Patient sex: M
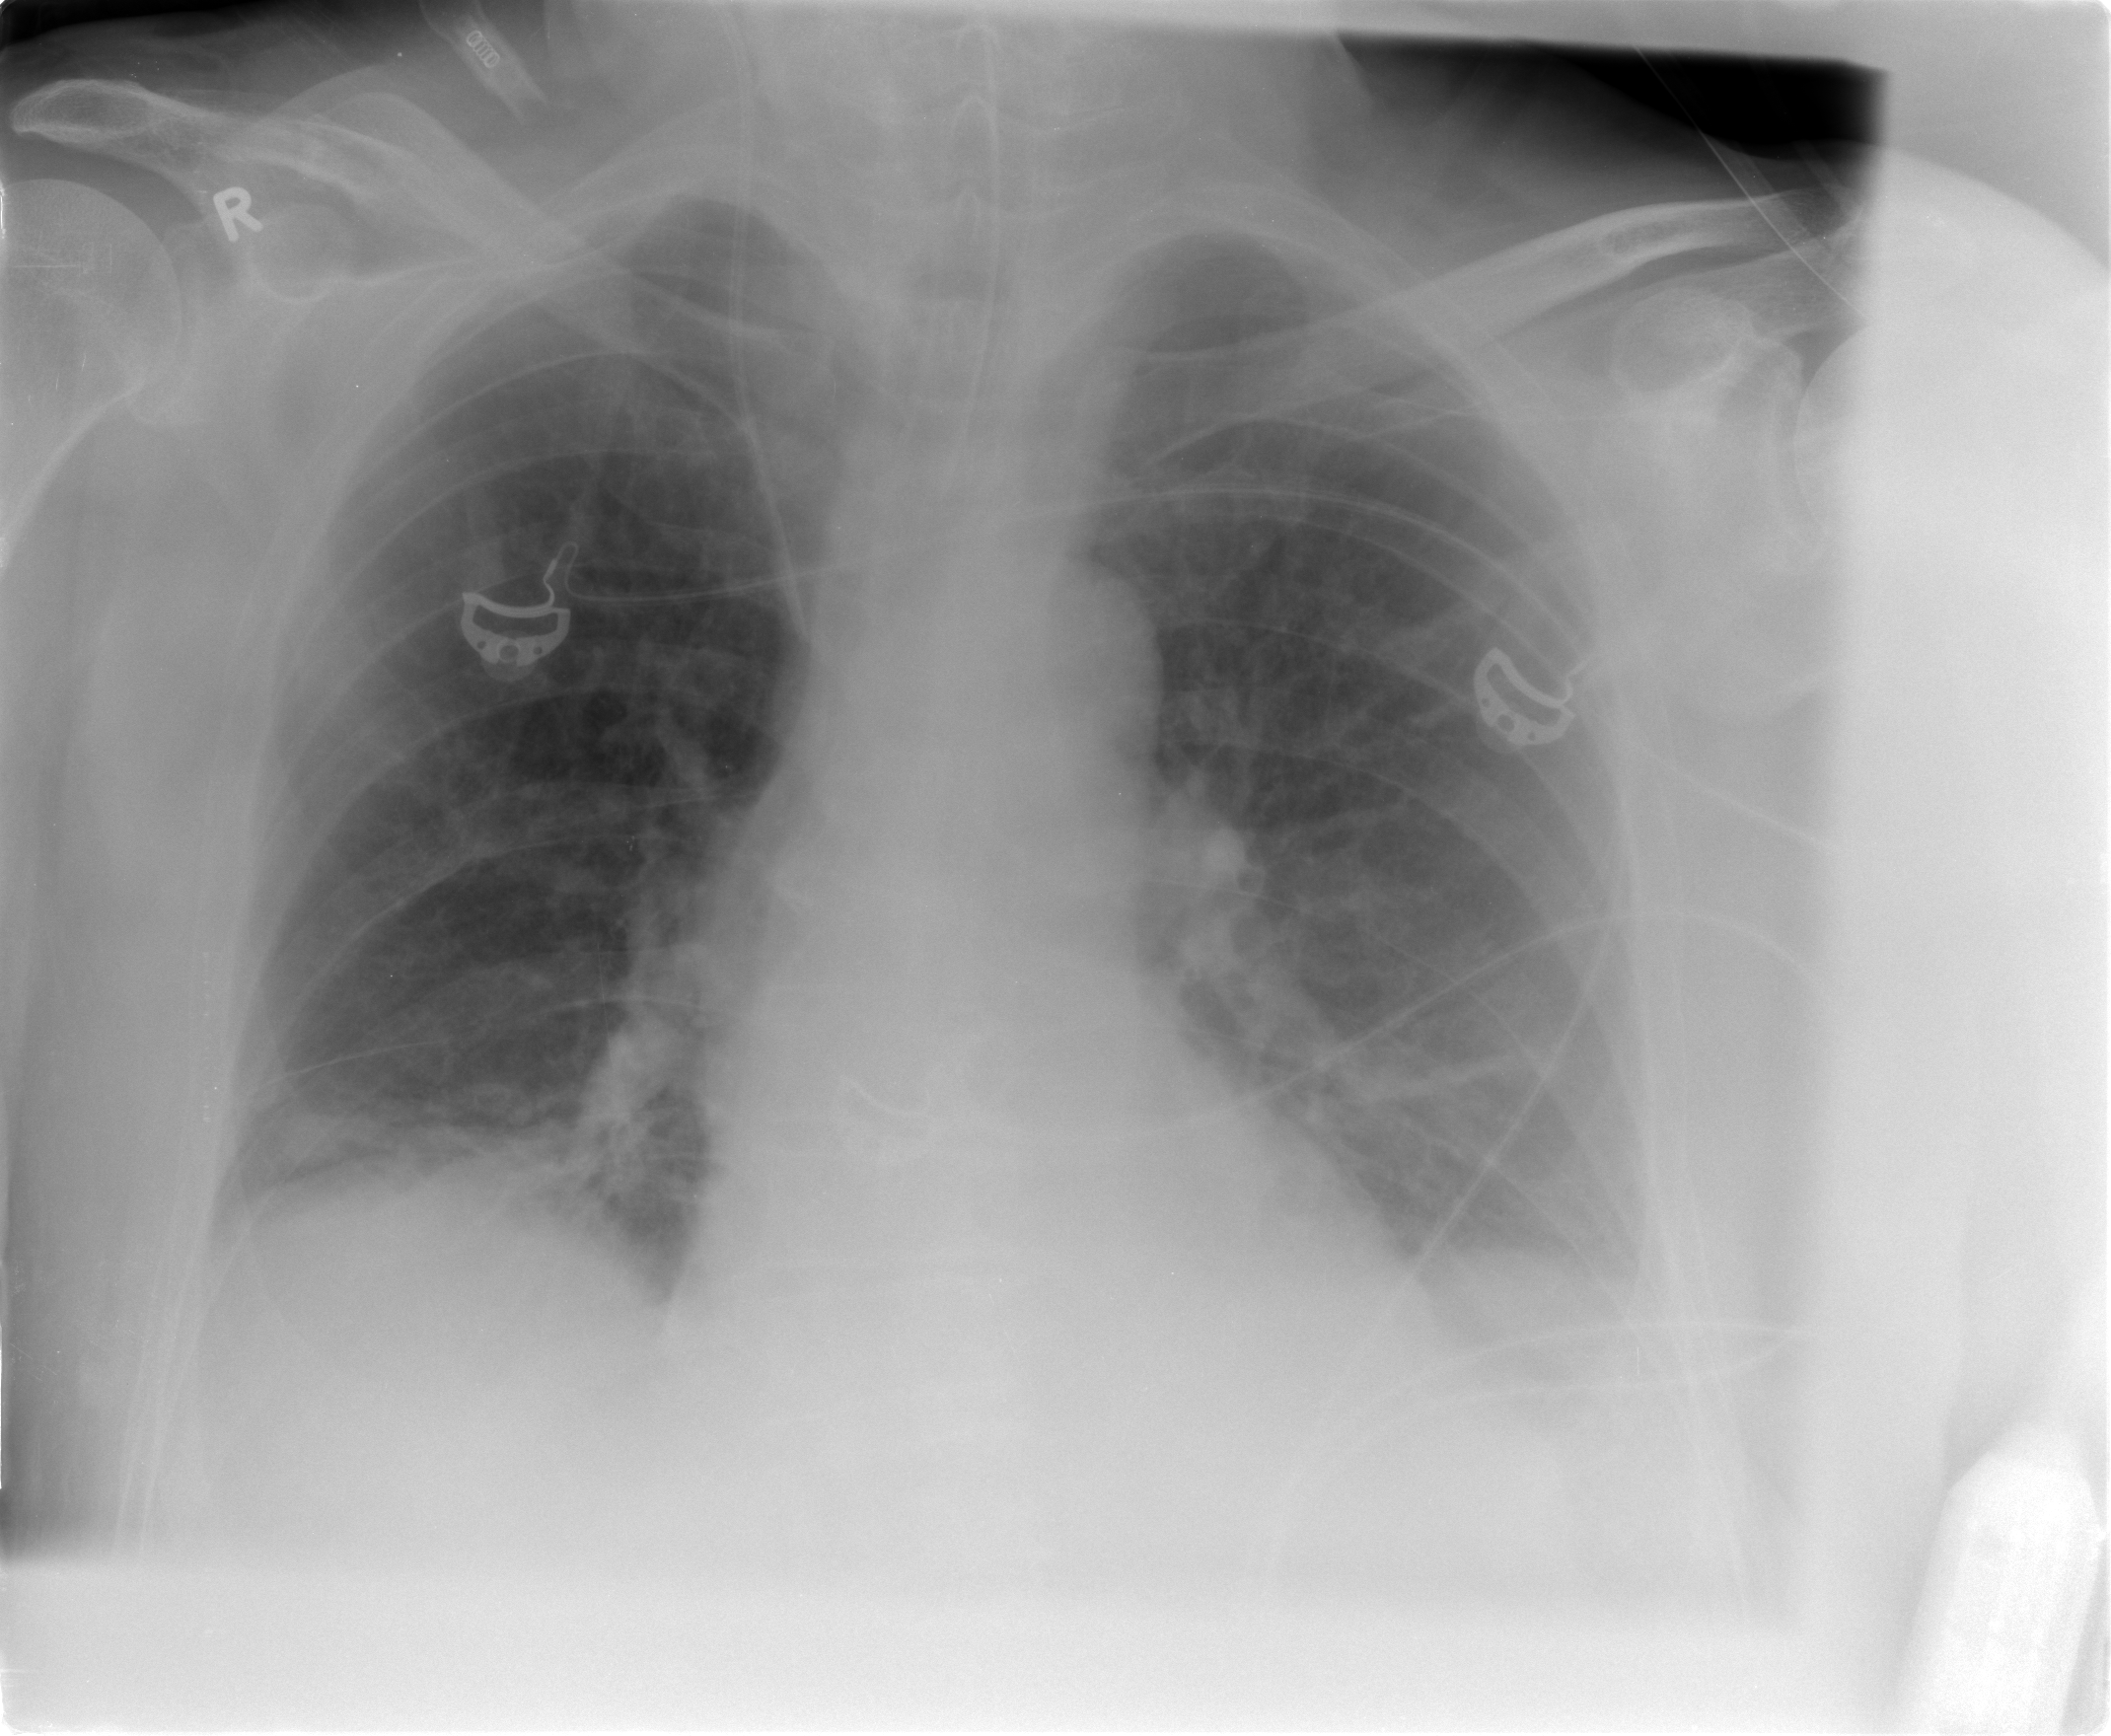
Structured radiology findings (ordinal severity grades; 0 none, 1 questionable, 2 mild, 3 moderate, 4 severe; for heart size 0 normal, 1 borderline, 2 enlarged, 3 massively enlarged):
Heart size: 0
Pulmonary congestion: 1
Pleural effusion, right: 2
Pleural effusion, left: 2
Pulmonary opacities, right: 1
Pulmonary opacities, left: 1
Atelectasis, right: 1
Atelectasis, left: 2